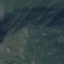
Land use / land cover: HerbaceousVegetation